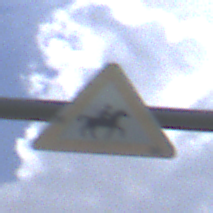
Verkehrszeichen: ReiterLinks
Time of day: Midday
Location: Outdoor (Nature)
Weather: PartlyCloudy
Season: NotSpecified
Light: Natural